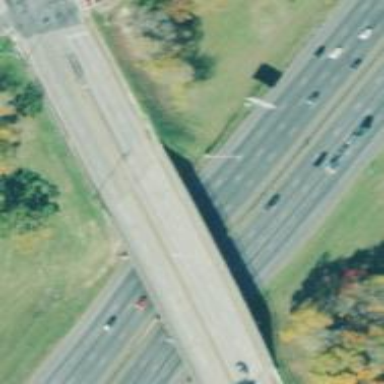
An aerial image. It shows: Primary highway bridge.